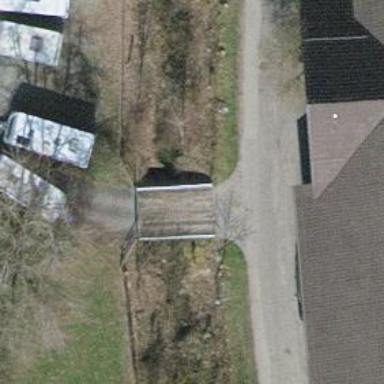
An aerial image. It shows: Gate.